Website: bh-photo
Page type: address-validator
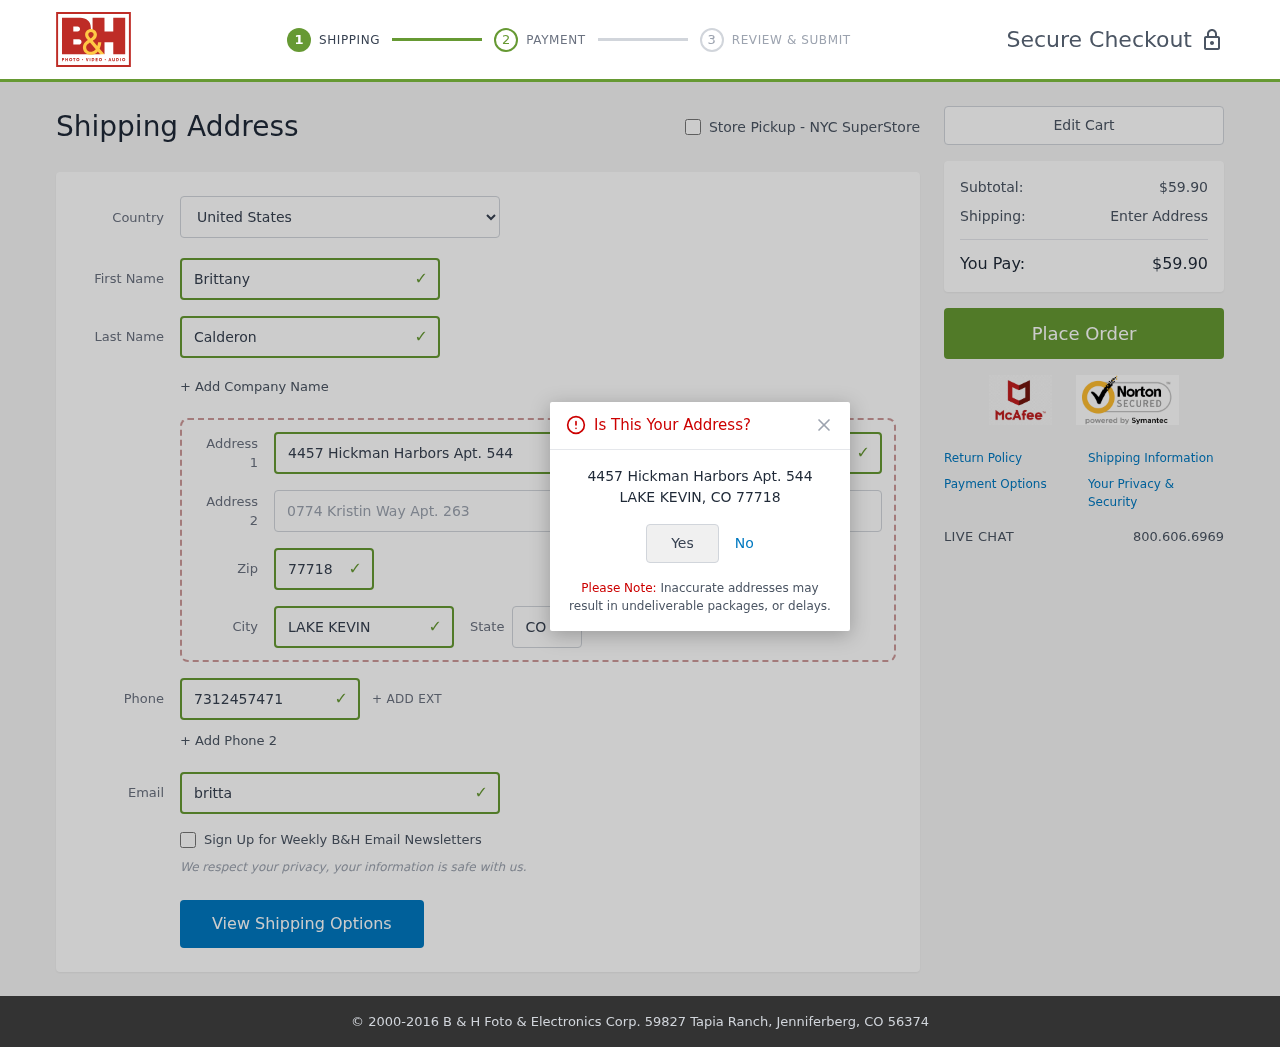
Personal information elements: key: PII_CITY
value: Lake Kevin
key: PII_COUNTRY
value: United States
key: PII_EMAIL
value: brittany.calderon@yahoo.com
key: PII_FIRSTNAME
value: Brittany
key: PII_LASTNAME
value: Calderon
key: PII_PHONE
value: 7312457471
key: PII_POSTCODE
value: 77718
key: PII_STATE_ABBR
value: CO
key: PII_STREET
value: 4457 Hickman Harbors Apt. 544
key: PII_STREET2
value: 0774 Kristin Way Apt. 263
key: PII_CITY_CONFIRM
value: LAKE KEVIN
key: PII_POSTCODE_FULL
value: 77718
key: PII_POSTCODE_NUMERIC
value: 77718
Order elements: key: ORDER_SUBTOTAL
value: $59.90
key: ORDER_TOTAL
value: $59.90